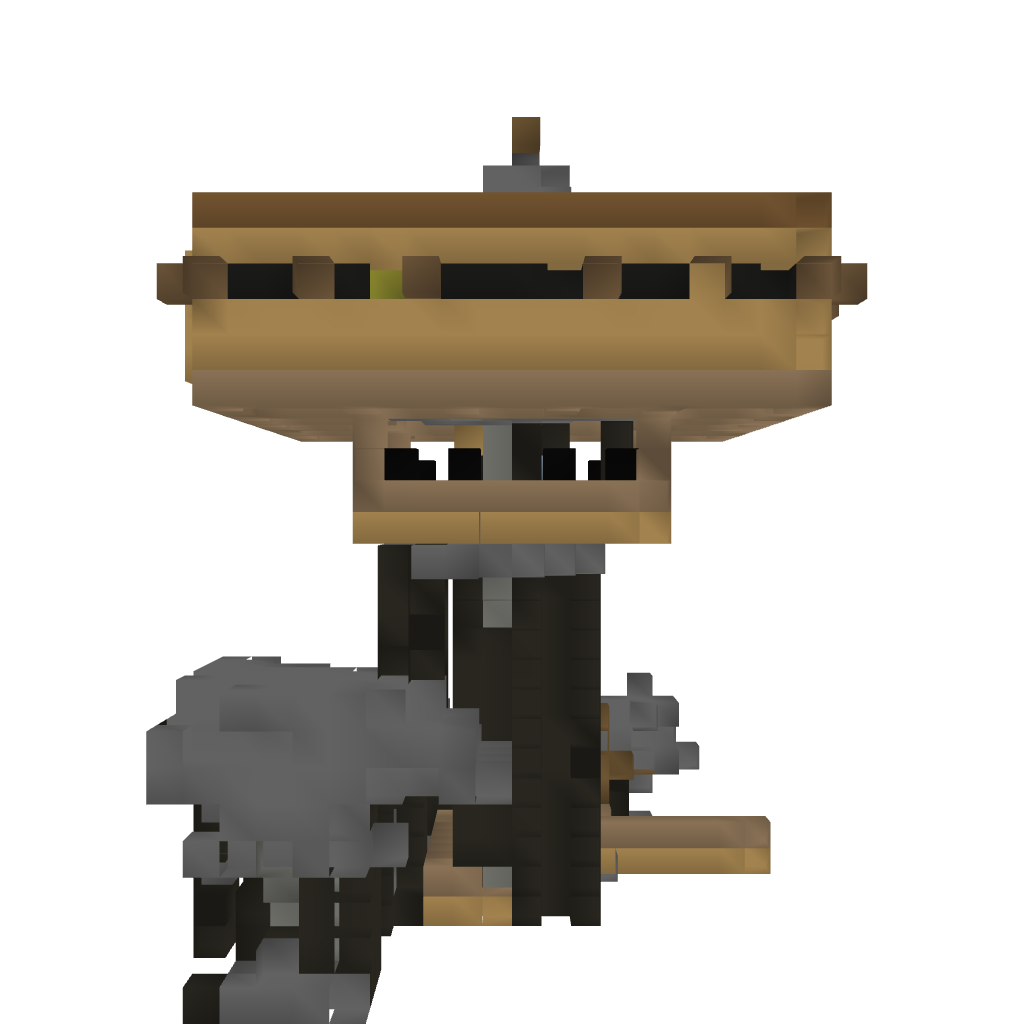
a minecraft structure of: Tree House